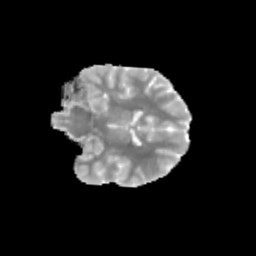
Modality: MD
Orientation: coronal
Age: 12
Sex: female
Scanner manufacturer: siemens
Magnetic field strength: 3 T
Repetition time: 3.8 s
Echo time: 0.07 s